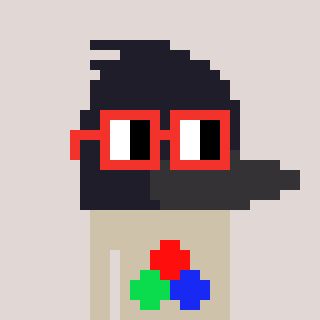
a pixel art character with square red glasses, a raven-shaped head and a bege-colored body on a warm background